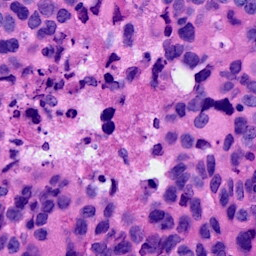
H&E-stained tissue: Breast